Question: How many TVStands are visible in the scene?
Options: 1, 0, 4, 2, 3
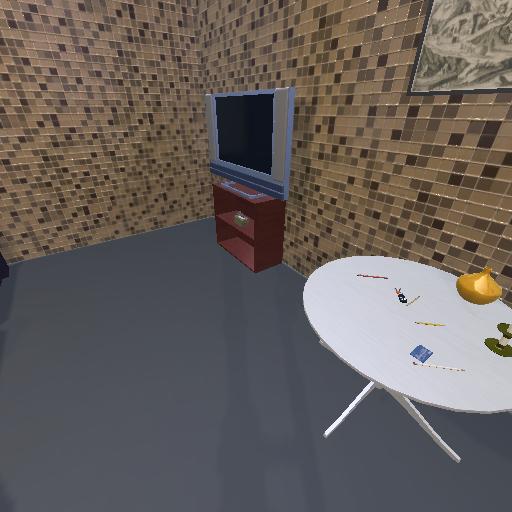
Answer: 1